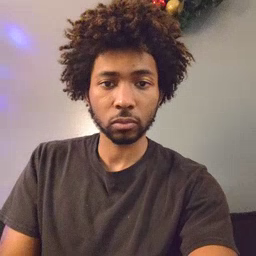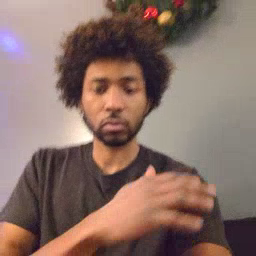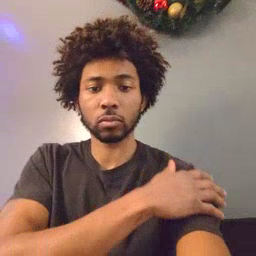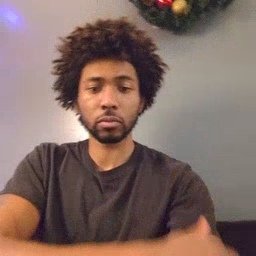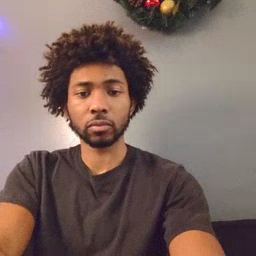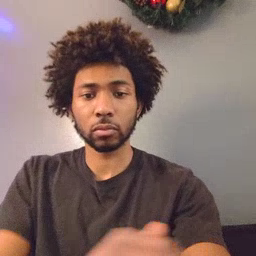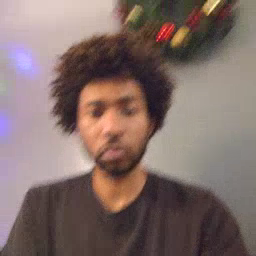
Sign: arm